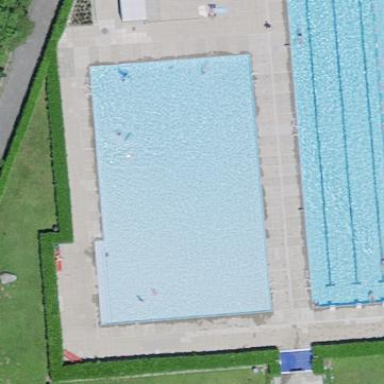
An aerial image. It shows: Swimming pool located in leisure land.